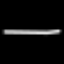
Label: line